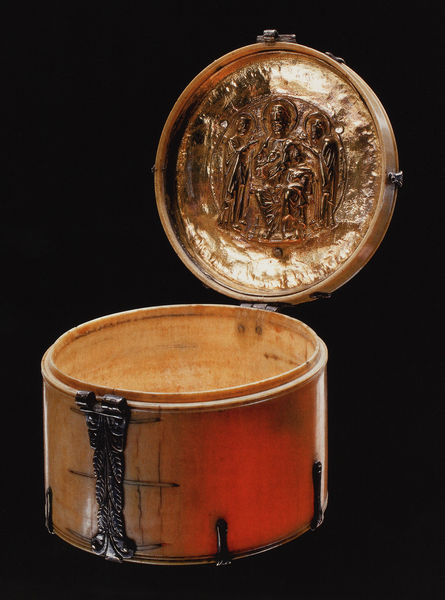
Titel: Elfenbeinpyxis
Standort: Herkunft: (I Sizilien) (EU - I - Sizilien)
Institution: Dom zu Halberstadt, Inventar-Nr. 52
Schlagwörter: gott, sitzen, braun, holz, schmuck, ornament, figur, gold, innen, rund, leer, figuren, könig, thron, verzierung, metall, nieten, foto, halterung, deckel, gefäß, offen, dose, einlegearbeit, verziert, jesus, scharnier, menschengruppe, neugier, beschläge, schatz, verschluss, menschn, könis, gottesbild